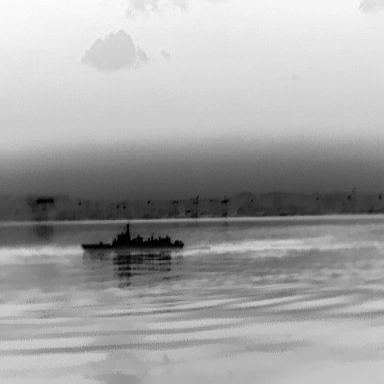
There is a warship in the infrared image.